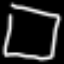
Label: square